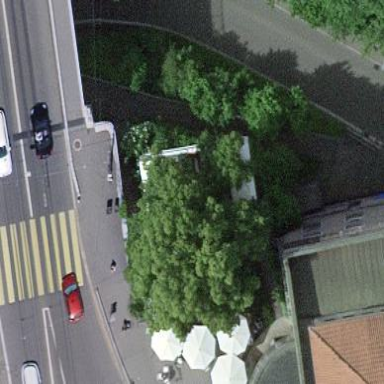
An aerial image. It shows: Pedestrian road.